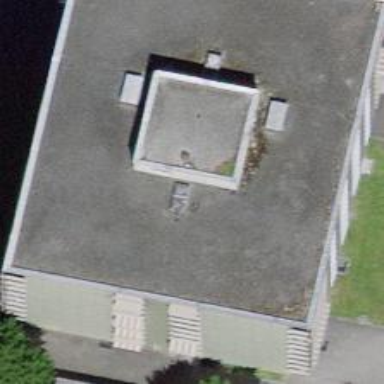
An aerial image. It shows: Flat-roofed apartment building.